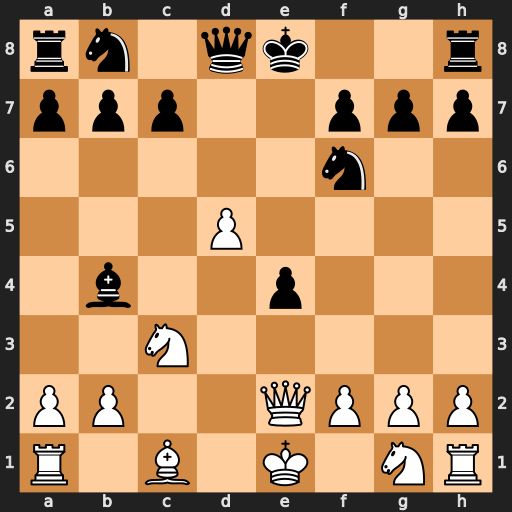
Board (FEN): rn1qk2r/ppp2ppp/5n2/3P4/1b2p3/2N5/PP2QPPP/R1B1K1NR
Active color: w
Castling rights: KQkq
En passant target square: -
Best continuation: Qb5+ Nbd7 Qxb4